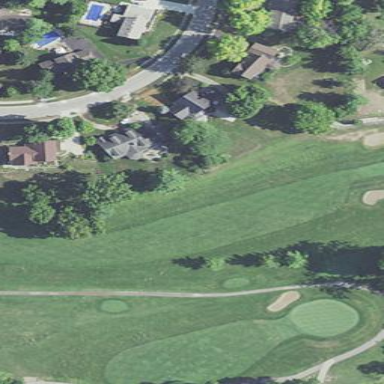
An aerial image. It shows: Grassy area designated as golf fairway.